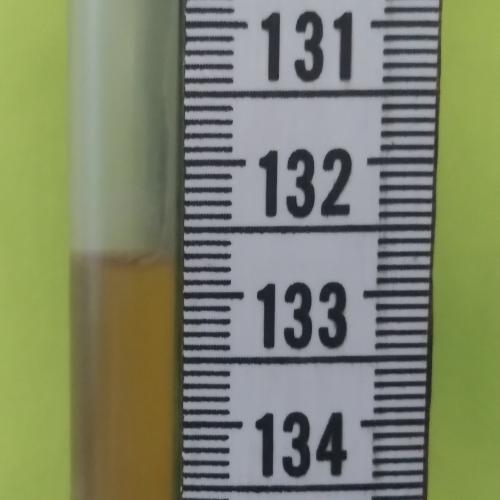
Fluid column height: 132.8 cm